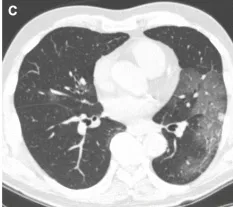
Axial. Planes show predominantly peripheral ground glass-opacities involving all pulmonary lobes, which are more exuberant in the left lung, where small foci of consolidation are also visible.
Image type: radiology (ct)